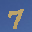
Label: 7